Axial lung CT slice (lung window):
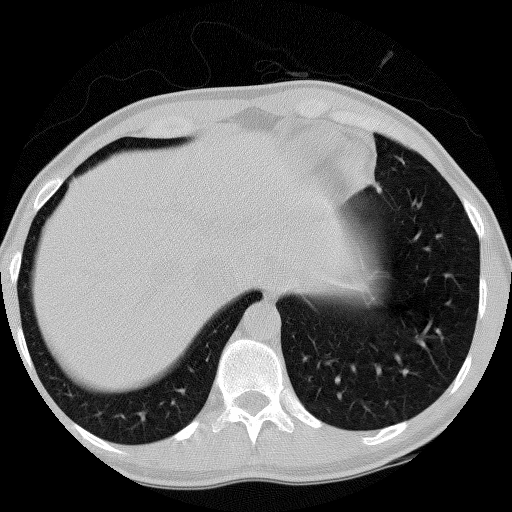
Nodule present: no